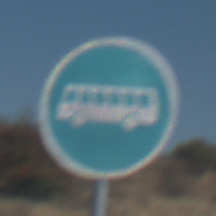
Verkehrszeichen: Busssonderstreifen
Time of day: Midday
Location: Outdoor (Nature)
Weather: Clear
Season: NotSpecified
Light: Natural